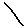
Label: line